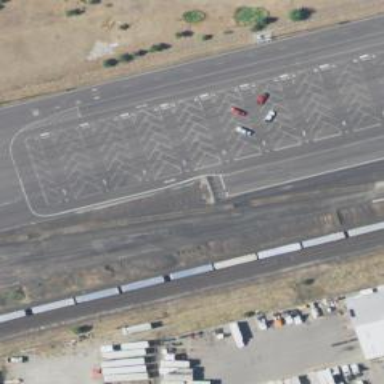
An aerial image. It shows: Railway yard used for servicing trains.